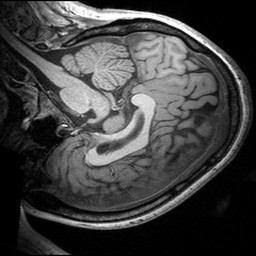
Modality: T1w
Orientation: sagittal
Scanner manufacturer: siemens
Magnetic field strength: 3 T
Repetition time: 2.53 s
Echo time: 0.00299 s